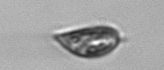
Label: Prorocentrum_triestinum